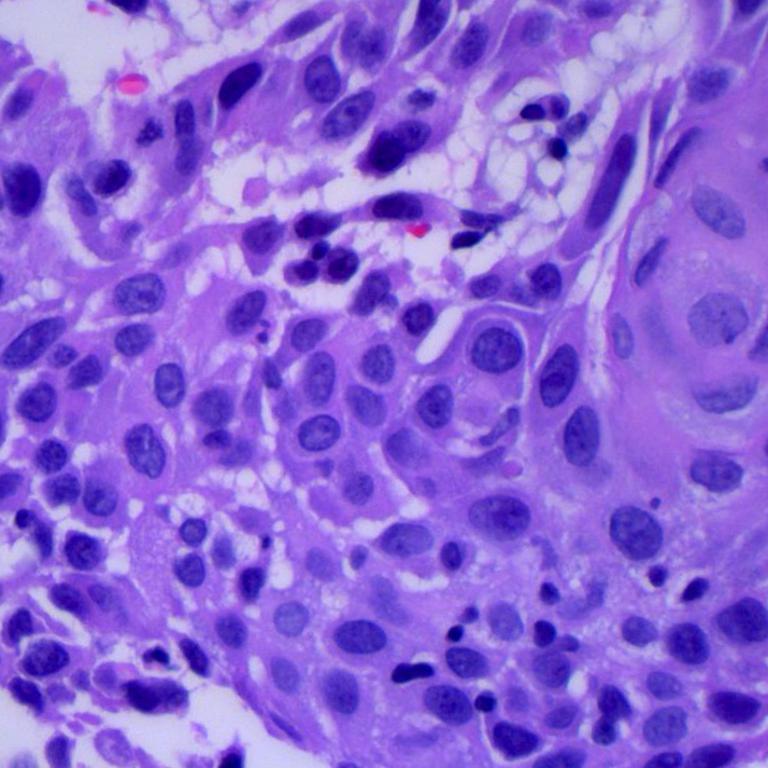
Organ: lung
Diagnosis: squamous carcinomas